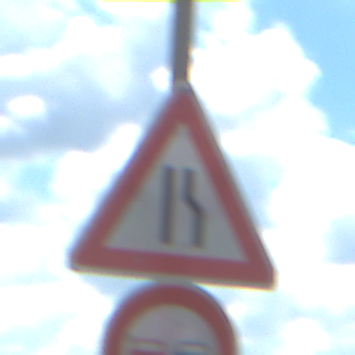
Verkehrszeichen: EinseitigVerengteFahrbahnRechts
Zusatzzeichen unten: Ueberholverbot
Umgebung: Outdoor, Nature
Tageszeit: Midday
Wetter: PartlyCloudy
Licht: Natural
Jahreszeit: NotSpecified
Kontrast: HighContrast